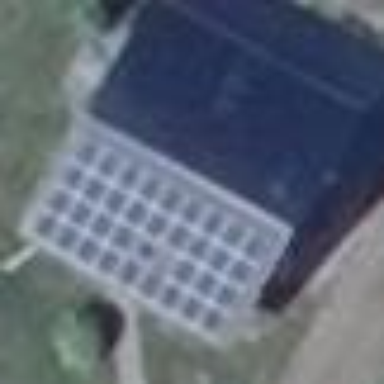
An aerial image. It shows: Gabled building.